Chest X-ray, PA view. Patient: 24 years old, sex F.
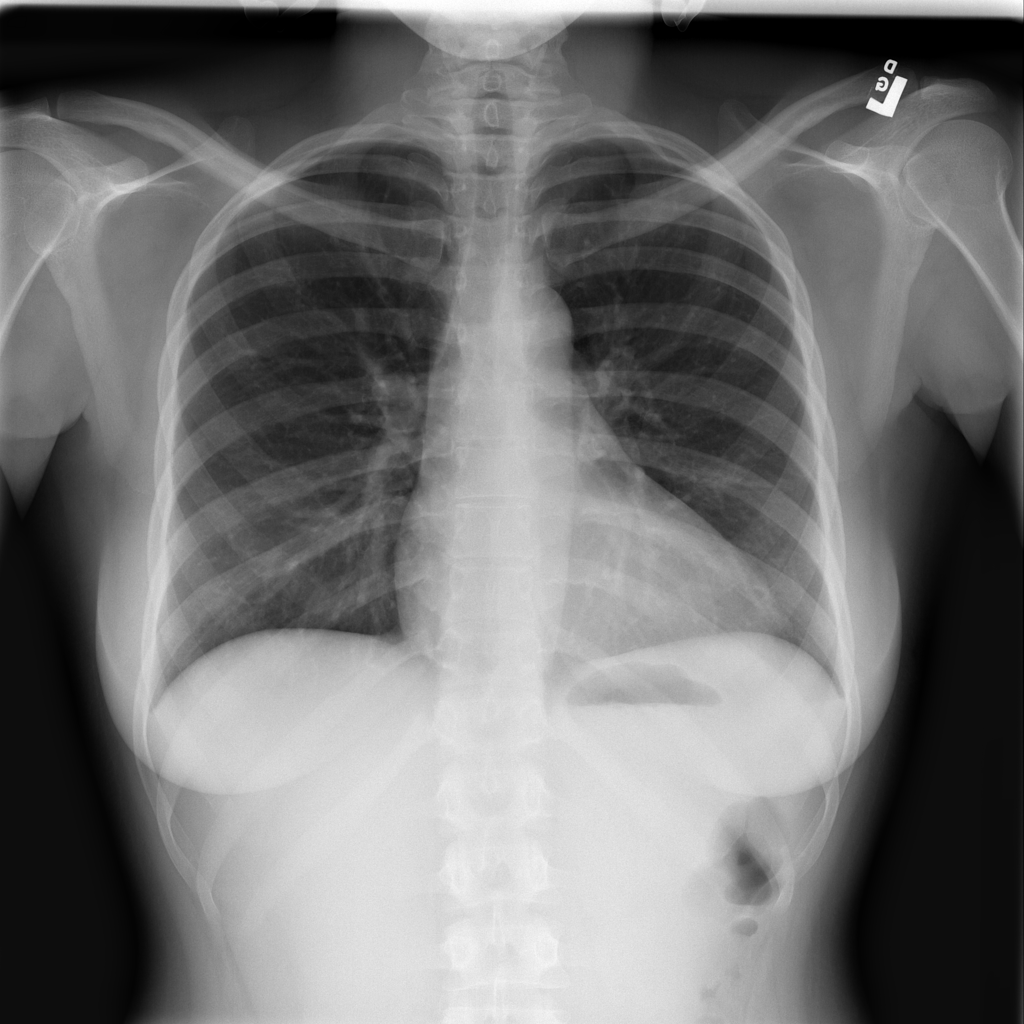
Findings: Cardiomegaly